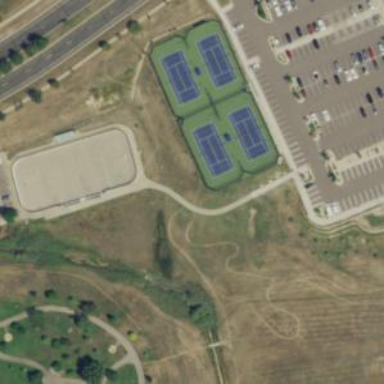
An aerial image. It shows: Tennis court on pitch designated for leisure land.